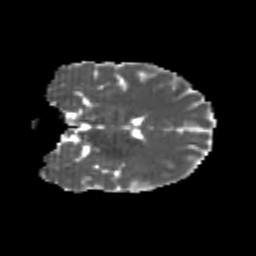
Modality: MD
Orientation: coronal
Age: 23
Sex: male
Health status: healthy
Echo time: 0.074 s